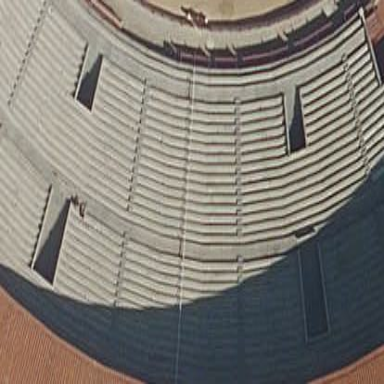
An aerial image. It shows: Bleachers on concrete skillion roof.